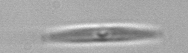
Label: pennate